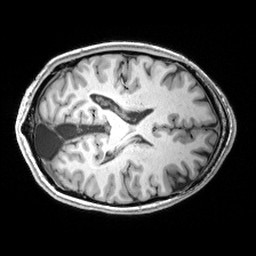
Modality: T1w
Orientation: axial
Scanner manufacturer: siemens
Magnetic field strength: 3 T
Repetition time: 2.53 s
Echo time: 0.00299 s